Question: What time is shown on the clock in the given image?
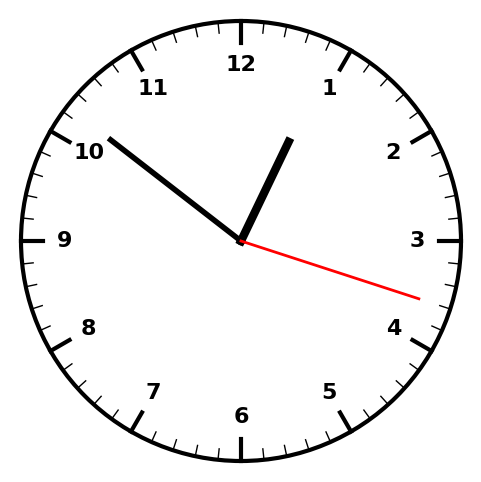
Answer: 12:51:18